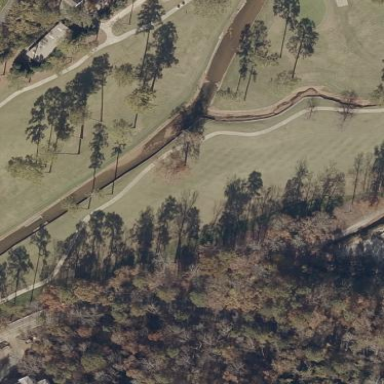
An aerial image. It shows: Grassy area designated as golf fairway.